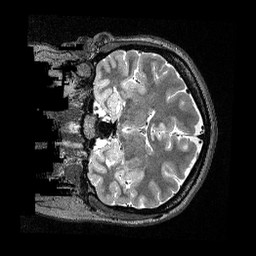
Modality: T2w
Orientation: coronal
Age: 24
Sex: female
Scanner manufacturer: siemens
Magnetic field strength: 3 T
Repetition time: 3.2 s
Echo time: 0.479 s